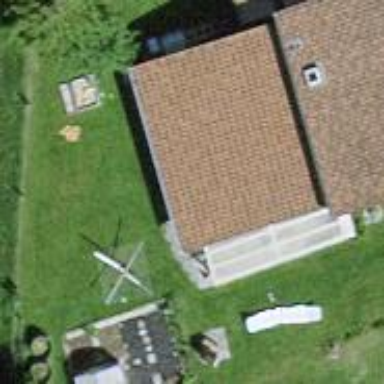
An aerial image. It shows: Detached building.